Interaction volume radius: 5 \u00c5
Interaction volume height: 15 \u00c5
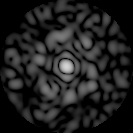
Disorder parameter: 0.8232